Interaction volume radius: 10 \u00c5
Interaction volume height: 20 \u00c5
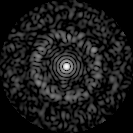
Disorder parameter: 0.8383